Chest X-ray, AP view. Patient: 55 years old, sex M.
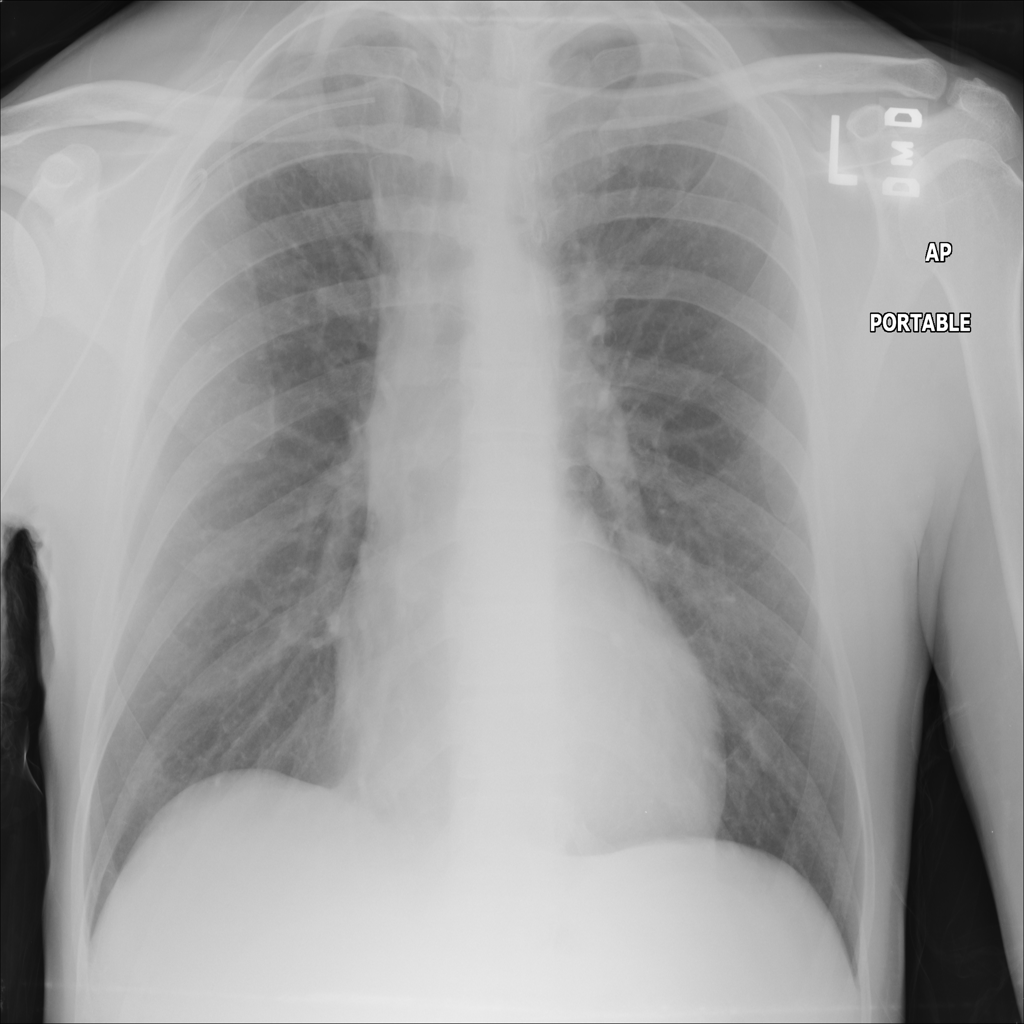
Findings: No Finding